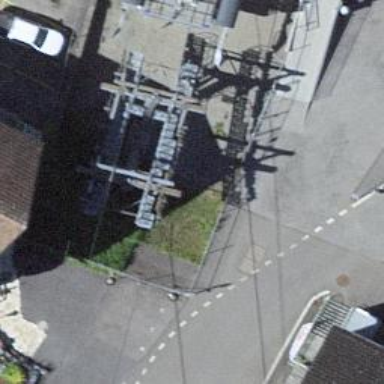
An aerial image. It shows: Pylon used for aerialway.